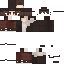
A male human skin with medium skin, wearing brown long hair dressed in a blue hoodie and brown pants, featuring a closed mouth.